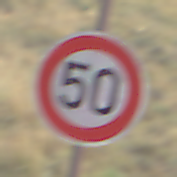
Verkehrszeichen: Geschwindigkeit50
Umgebung: Outdoor, Nature
Tageszeit: Midday
Wetter: PartlyCloudy
Licht: Natural
Jahreszeit: NotSpecified
Kontrast: HighContrast